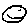
Label: smiley face